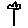
Label: flower